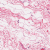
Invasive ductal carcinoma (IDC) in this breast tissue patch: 0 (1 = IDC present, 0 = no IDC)